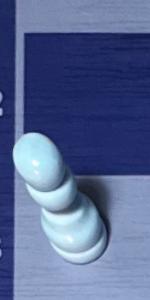
Label: Pawn_White